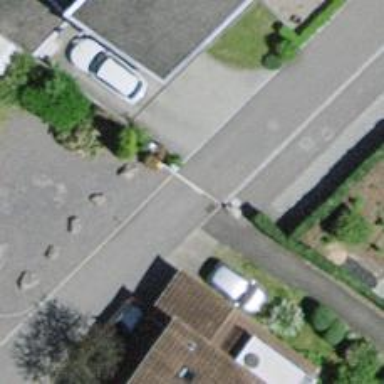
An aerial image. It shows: Cycle barrier.